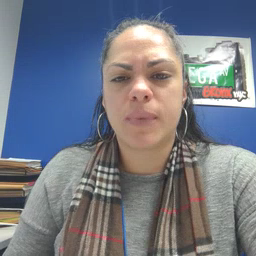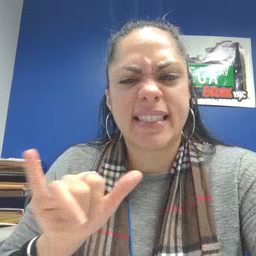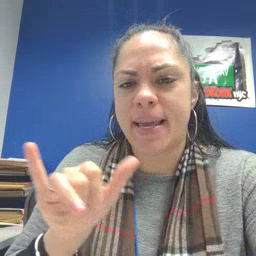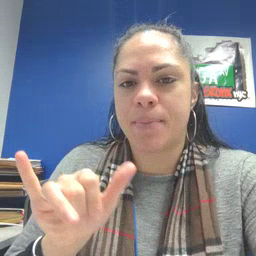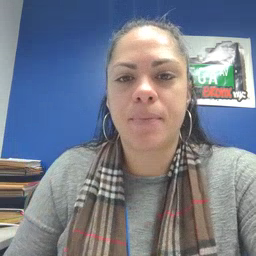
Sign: same